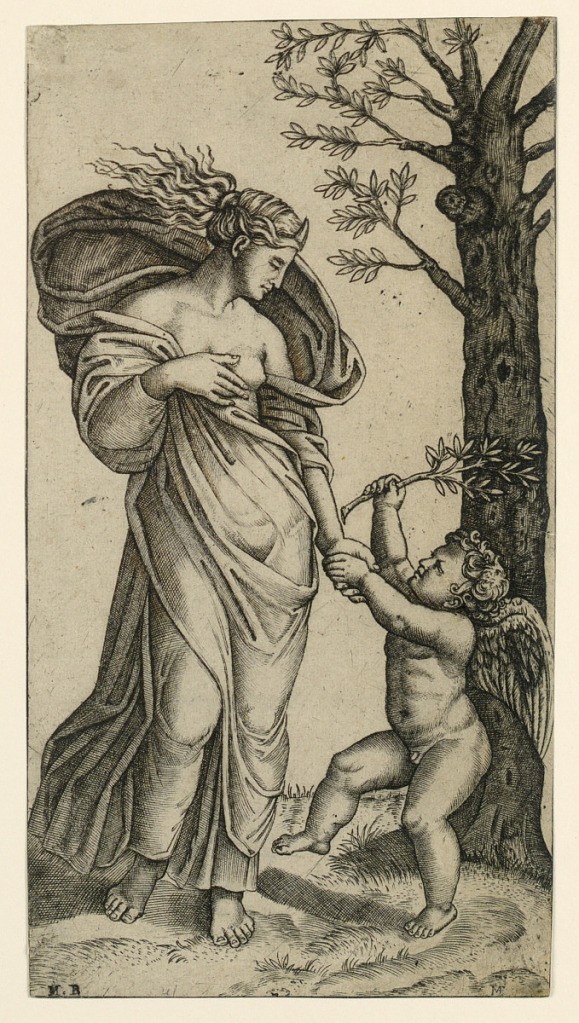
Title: The Reconciliation of Minerva and Cupid
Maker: Marc Antonio Raimondi, Italian, 1483 – 1527
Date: ca. 1520
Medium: Engraving on paper
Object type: Print
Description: Allegorical female figure of Peace. She is standing in frontal position, head turned to right, facing down. Her right hand is on her breast; in her left hand she holds the hand of a putto who is standing at right. A tree in mid-distance.